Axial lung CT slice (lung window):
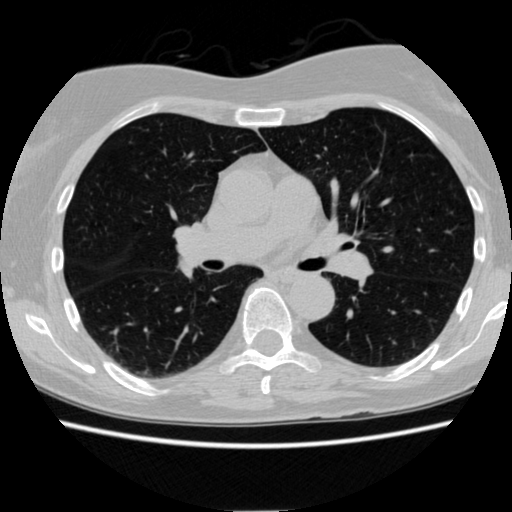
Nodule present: no